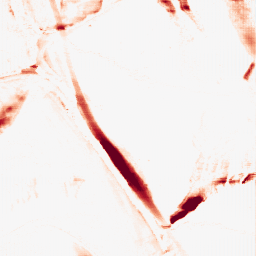
Category: morphological
Decomposition family: morphological_ellipse
Decomposition parameters: operation: opening
width: 5
height: 30
Upsampling method: fft_zeropad
Upsampling parameters: scale: 2
Upsampling scale: 2